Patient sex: M
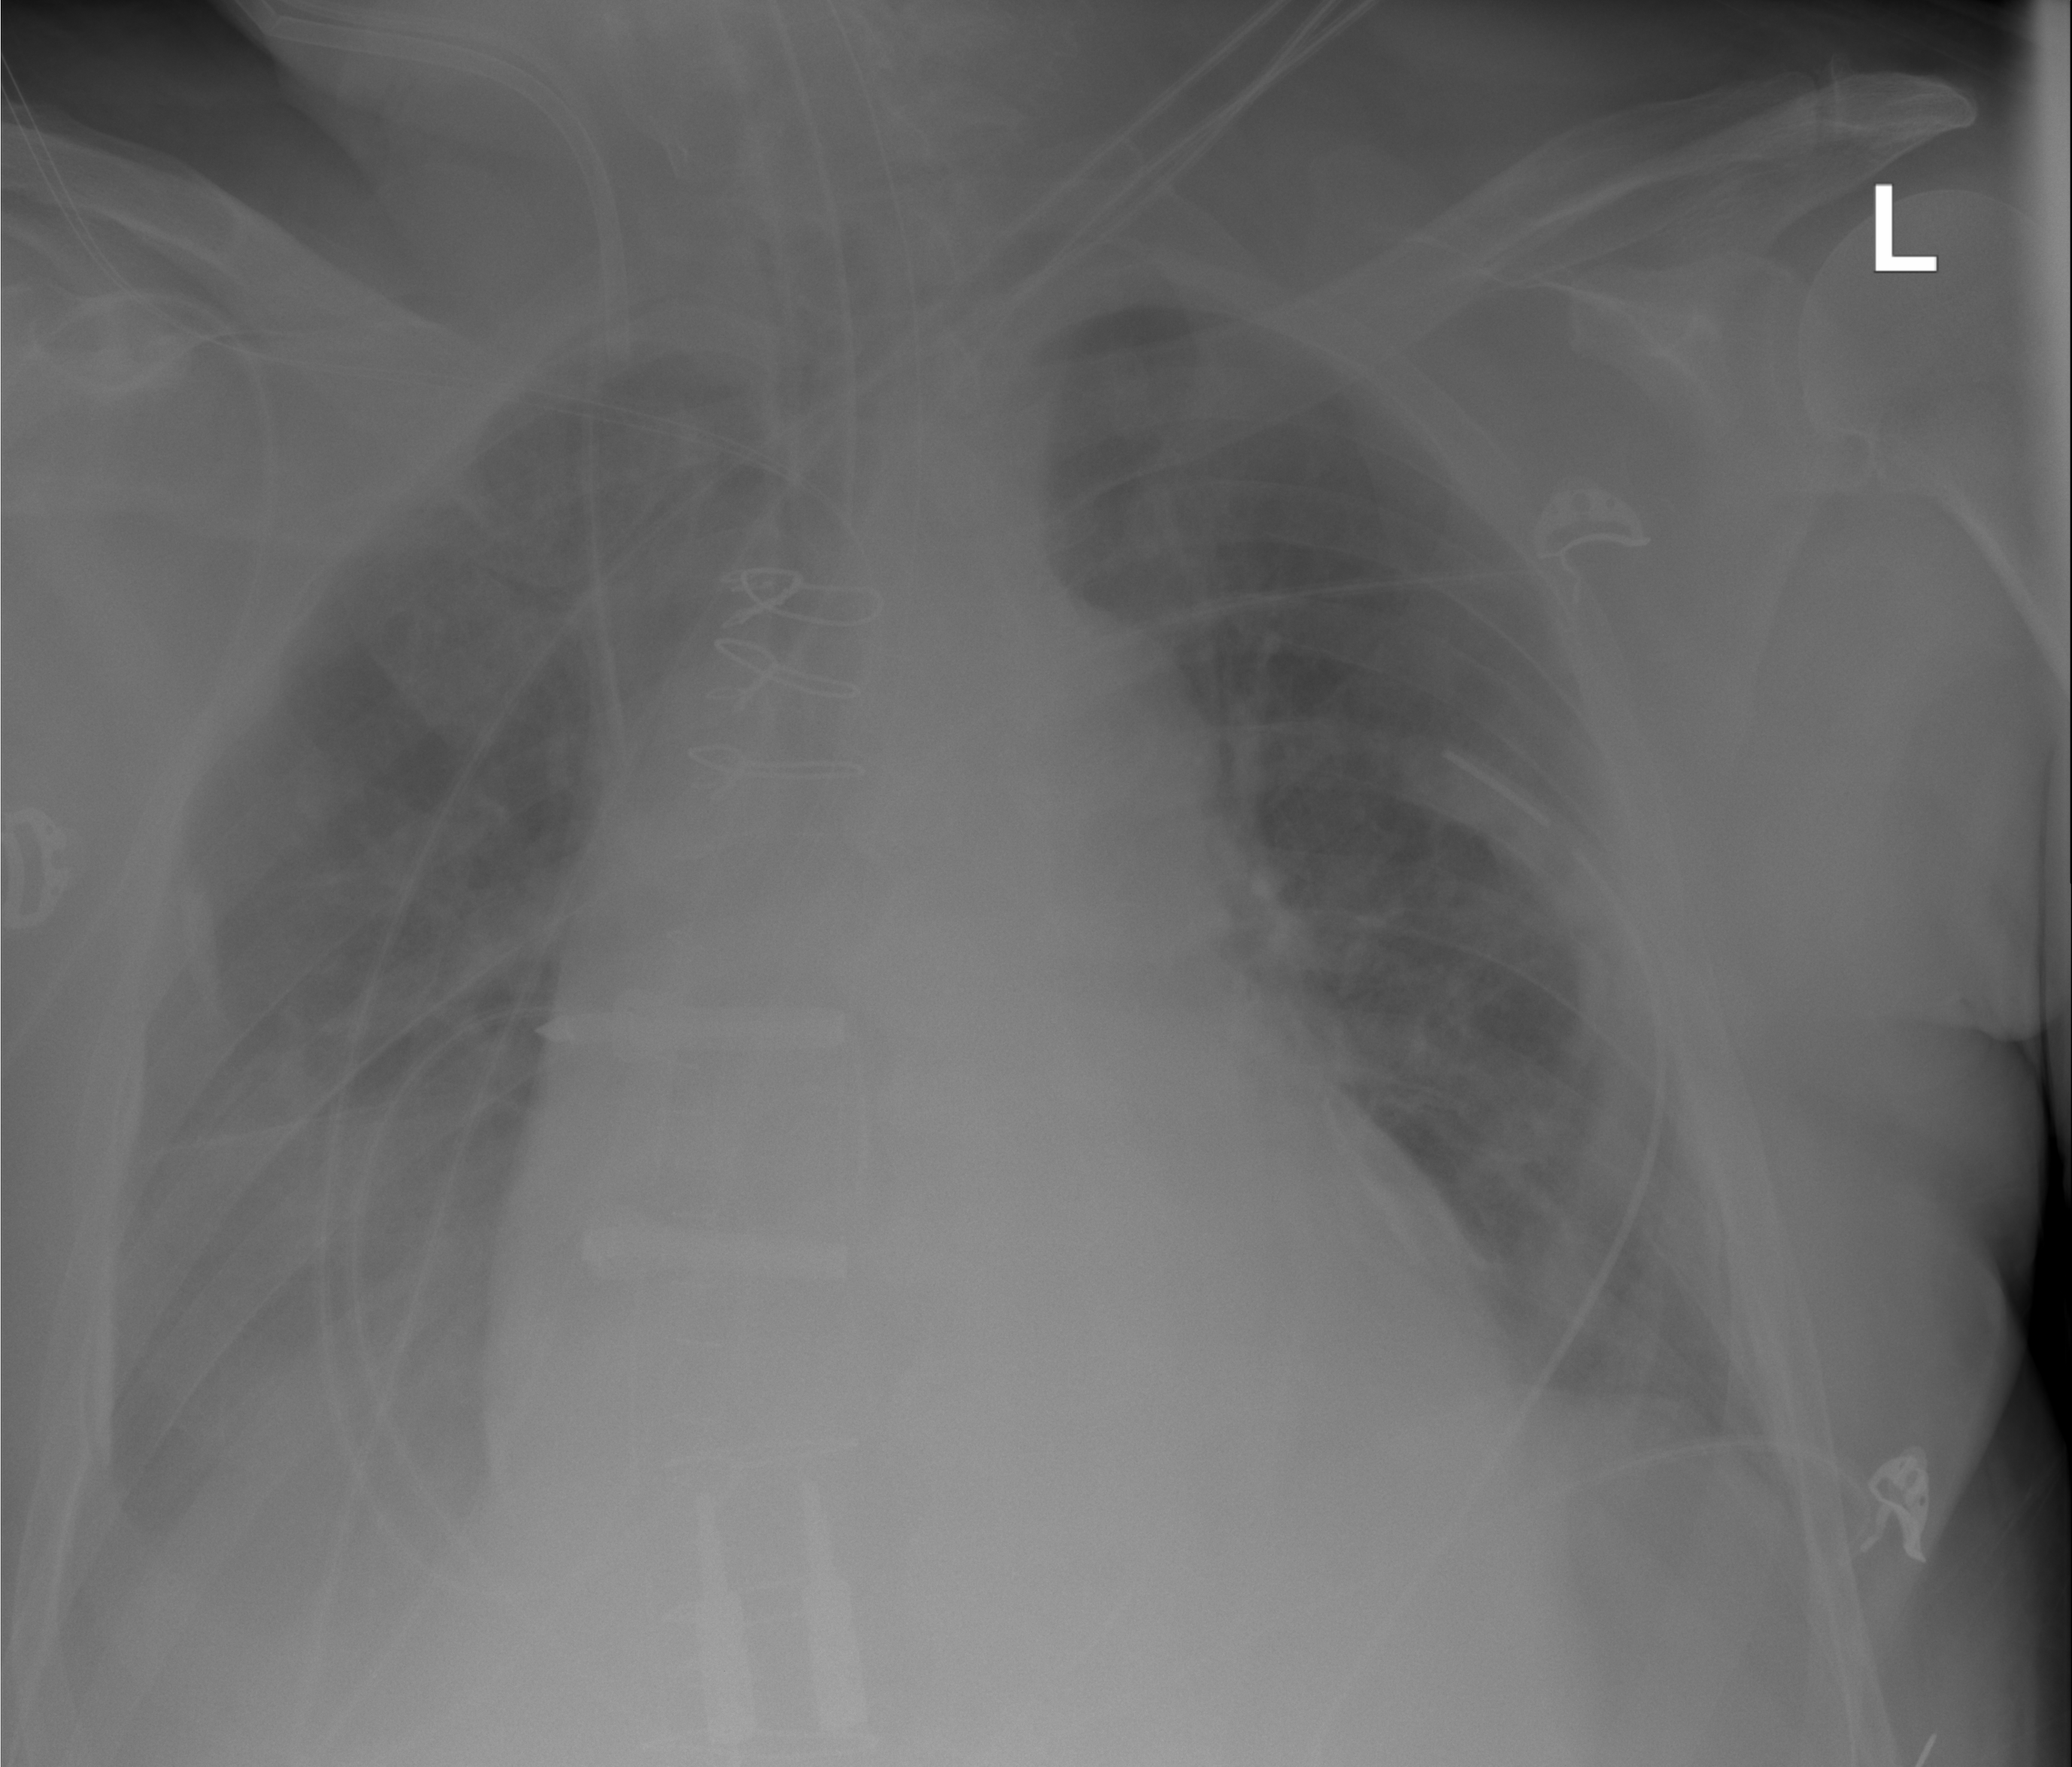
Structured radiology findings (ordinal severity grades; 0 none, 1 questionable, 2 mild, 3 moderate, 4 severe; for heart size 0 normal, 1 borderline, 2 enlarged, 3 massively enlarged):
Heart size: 3
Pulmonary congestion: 1
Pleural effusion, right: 2
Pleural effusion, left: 1
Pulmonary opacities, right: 0
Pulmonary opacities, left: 0
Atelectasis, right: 2
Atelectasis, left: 0